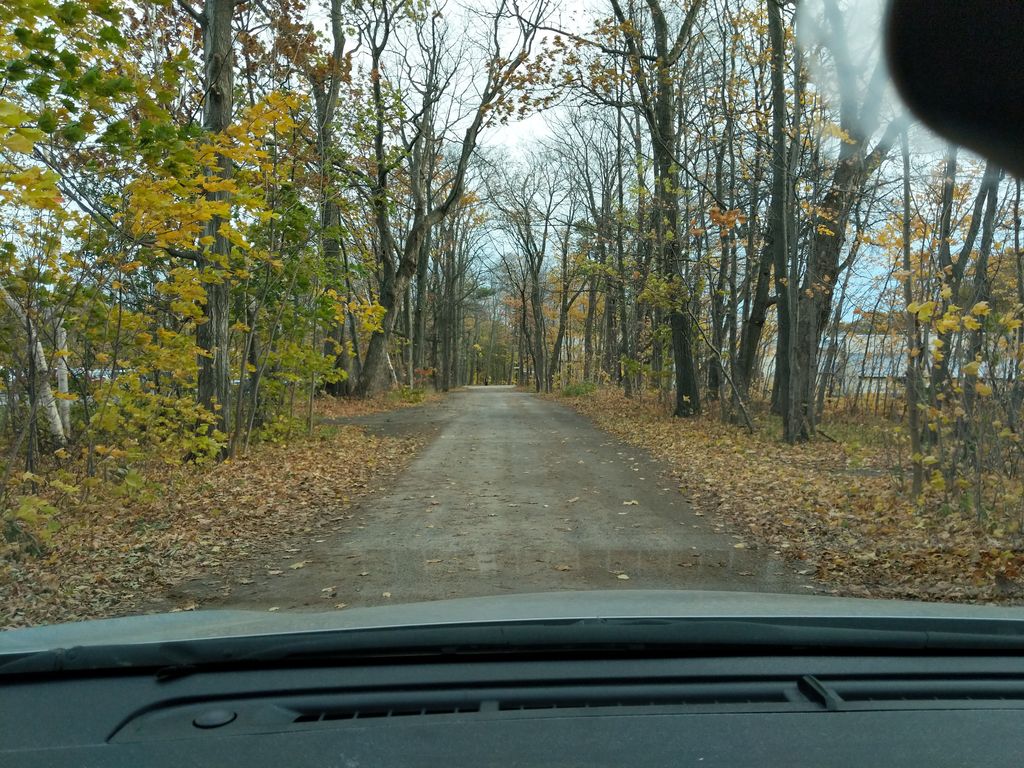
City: quebec_city